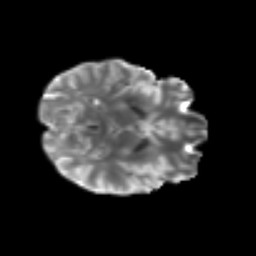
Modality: T2w
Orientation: axial
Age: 49
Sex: male
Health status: ill
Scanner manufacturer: siemens
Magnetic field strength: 3 T
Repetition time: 8.7 s
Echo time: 0.11 s